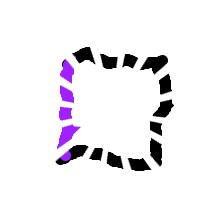
Shape: square